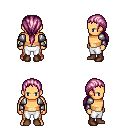
a pixel art fantasy rpg character, male body template, human, tanned skin, steel arm armor, white pants, pink ponytail hairstyle, brown shoes, four views (front, back, left, right), 2x2 character sprite sheet, small pixel art, hard edges, no anti-aliasing